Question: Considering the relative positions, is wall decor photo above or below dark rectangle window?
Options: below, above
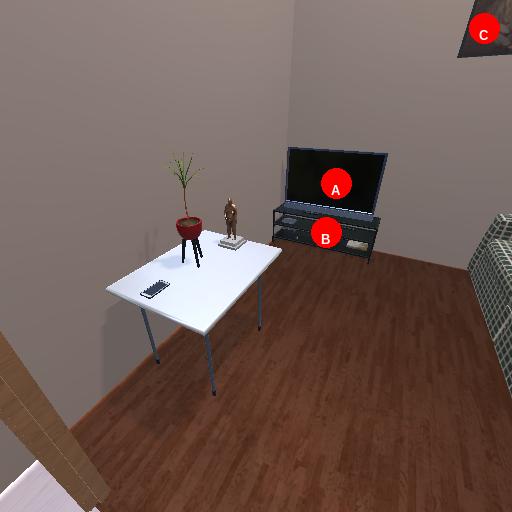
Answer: below